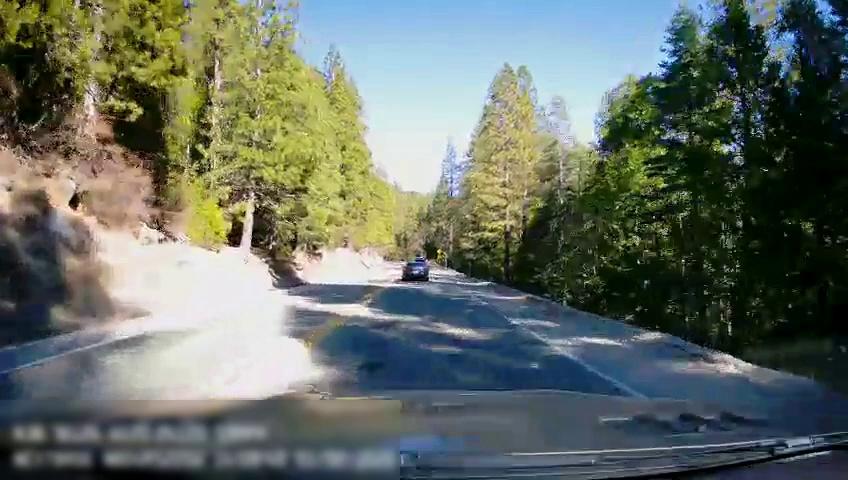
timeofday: Day
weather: Sunny
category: Drivable Space
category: Vehicles | Car
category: Lanes | Opposite Lane
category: Lanes | Current Lane
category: Lanes | Opposite Lane
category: Lanes | Current Lane